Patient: sex M, age 34
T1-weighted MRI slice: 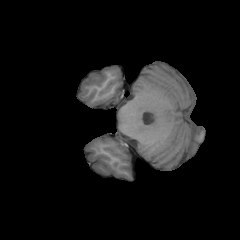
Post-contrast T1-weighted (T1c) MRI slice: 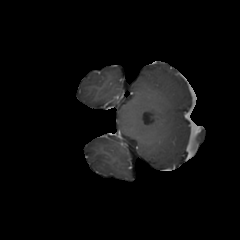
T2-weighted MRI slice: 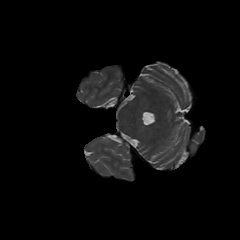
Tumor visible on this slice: no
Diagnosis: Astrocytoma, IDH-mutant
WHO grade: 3